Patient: sex M, age 49
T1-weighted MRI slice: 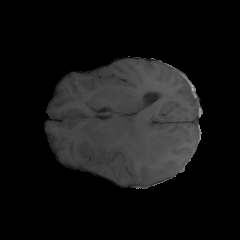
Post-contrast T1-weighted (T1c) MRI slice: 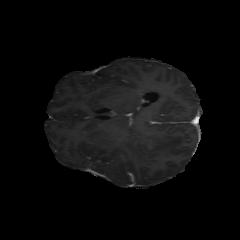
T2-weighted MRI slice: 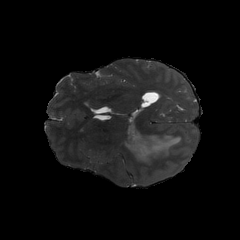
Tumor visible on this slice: yes
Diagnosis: Astrocytoma, IDH-mutant
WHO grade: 4